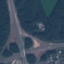
Land use / land cover: Highway